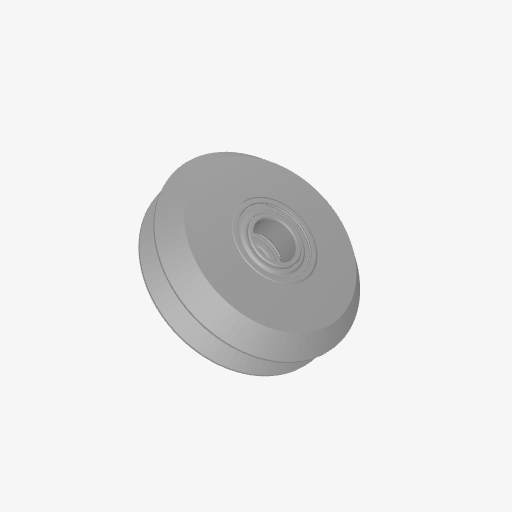
Part: WWheel